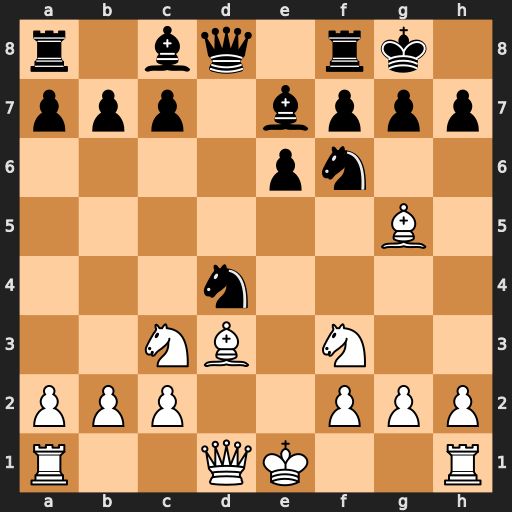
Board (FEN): r1bq1rk1/ppp1bppp/4pn2/6B1/3n4/2NB1N2/PPP2PPP/R2QK2R
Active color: w
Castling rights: KQ
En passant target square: -
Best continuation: Nxd4 Qxd4 Bxh7+ Nxh7 Qxd4